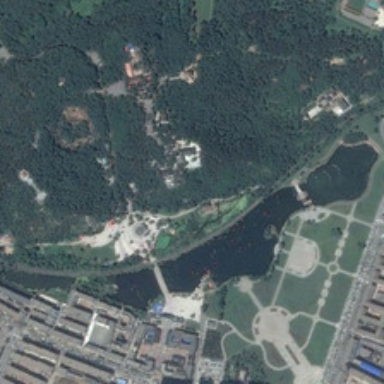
Many buildings are near a park with many green trees and a pond .